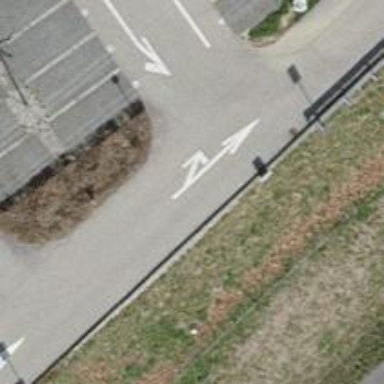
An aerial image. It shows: Parking aisle designated as service road.